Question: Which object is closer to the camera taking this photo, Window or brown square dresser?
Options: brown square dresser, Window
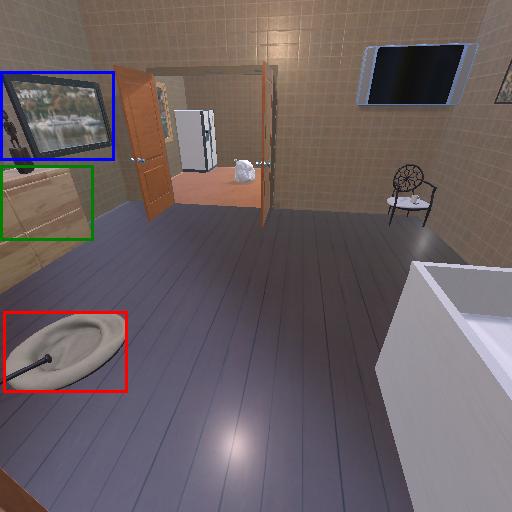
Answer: brown square dresser